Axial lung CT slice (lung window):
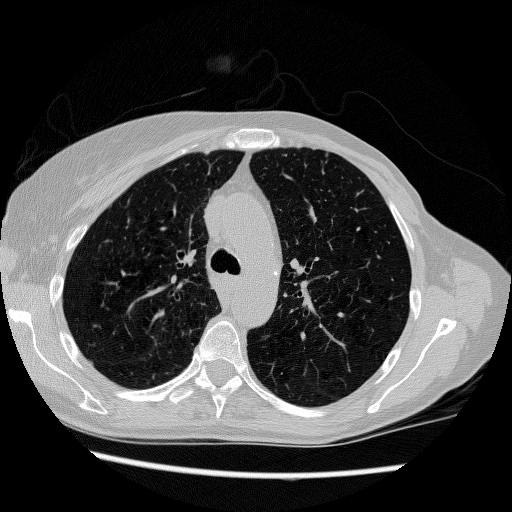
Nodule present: no